Interaction volume radius: 10 \u00c5
Interaction volume height: 10 \u00c5
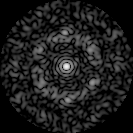
Disorder parameter: 0.7764